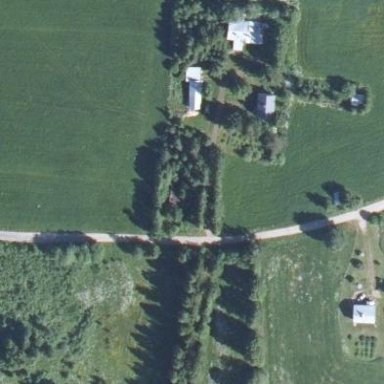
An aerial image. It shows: Farmyard area.